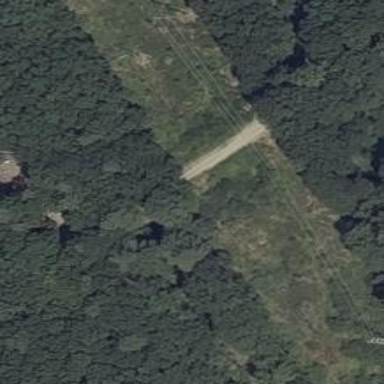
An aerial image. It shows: Abandoned railway service road.